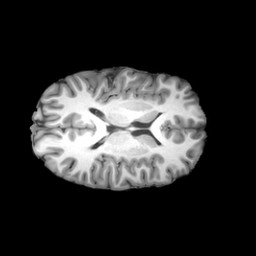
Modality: T1w
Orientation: axial